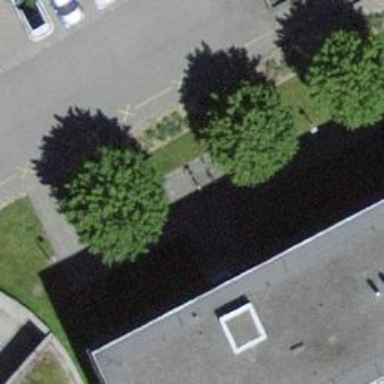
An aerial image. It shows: Bicycle parking area.